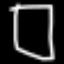
Label: square